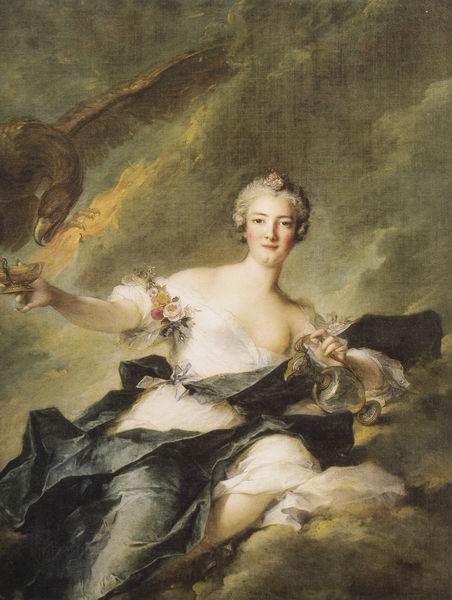
Titel: Anne-Josèphe Bonnier de la Mosson, duchesse de Chaulnes, représentée en Hébé, Porträt der Anne-Josèphe Bonnier als Hebe
Künstler: Jean-Marc Nattier
Standort: Paris
Institution: Musée du Louvre
Schlagwörter: adler, blau, dunkel, falke, felsen, feuer, gemälde, gewitter, hand, haut, himmel, nackt, schatten, umhang, vogel, wasser, weiß, wolken, gelb, grün, mädchen, sitzen, ausschnitt, blume, blumen, braun, brust, busen, elegant, finger, frankreich, frau, frisur, grau, hell, kleid, lampe, licht, mund, nase, orange, schmuck, schwarz, blick, blüte, blüten, dame, rose, rosen, rot, tier, tuch, wolke, schleife, jung, arm, augen, barock, falten, gefieder, gesicht, haarschmuck, kleidung, schale, schüssel, silber, bildnis, hände, portrait, porträt, ast, natur, wind, rauch, gewand, gold, haare, kelch, mantel, sitzend, stoff, adel, dekolletee, dekollte, diadem, locken, potrait, puder, rosa, rouge, schön, wald, zart, fliegen, amphore, kanne, krug, vase, adelige, bewölkt, perücke, adlig, lächeln, bein, brüste, schnabel, sturm, wehen, wein, falte, glanz, tasse, leuchten, gefäß, offen, antike, flamme, schweben, füttern, wolkig, fliegend, allegorie, kranz, göttin, rolle, karaffe, armband, öllampe, silbern, freiheit, blitz, zeus, durchsichtig, blumenkranz, frei, venus, leicht, jupiter, schwebend, lady, natürlich, nattier, anmut, legende, preussisch, geschmückt, tiepolo, gewittrig, wunderschön, raubvogel, antrazith, mund wangen, leuch, dekoletée, die fackel der freiheit